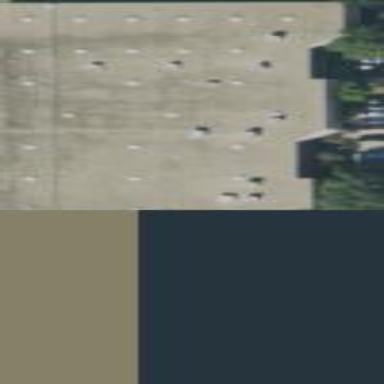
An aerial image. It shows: Warehouse building.